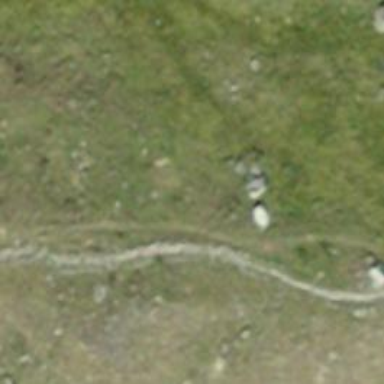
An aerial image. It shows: Path.